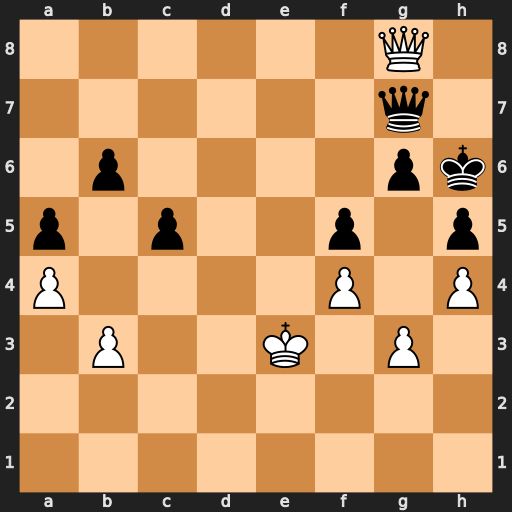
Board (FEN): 6Q1/6q1/1p4pk/p1p2p1p/P4P1P/1P2K1P1/8/8
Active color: w
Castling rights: -
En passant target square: -
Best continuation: Qxg7+ Kxg7 Kd3 Kf7 Kc4 Ke6 Kb5 Kd5 Kxb6